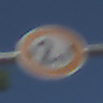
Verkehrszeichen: TatsaechlicheBreite2
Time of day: Midday
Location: Outdoor (RoadRail)
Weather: Clear
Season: NotSpecified
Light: Natural